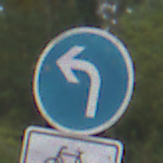
Verkehrszeichen: VorgeschriebeneFahrtrichtungLinks
Zusatzzeichen unten: EinspurigeFahrzeugeFrei1
Umgebung: Outdoor, Nature
Tageszeit: Midday
Wetter: Overcast
Licht: Natural
Jahreszeit: Autumn
Kontrast: LowContrast